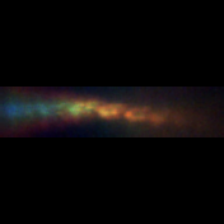
Taxon: Psuedo-nitzschia
Group: Diatoms